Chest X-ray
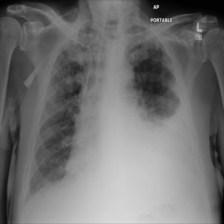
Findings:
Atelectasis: negative
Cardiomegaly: negative
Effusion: positive
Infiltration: negative
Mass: negative
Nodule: negative
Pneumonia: negative
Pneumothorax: negative
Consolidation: negative
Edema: negative
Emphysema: negative
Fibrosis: negative
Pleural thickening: negative
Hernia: negative